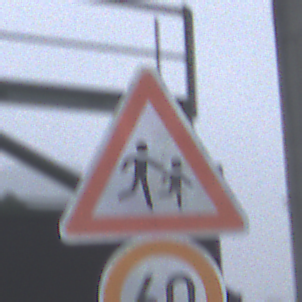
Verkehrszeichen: KinderLinks
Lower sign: Geschwindigkeit60
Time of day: MorningAfternoon
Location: Outdoor (Suburban)
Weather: Overcast
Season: NotSpecified
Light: Natural